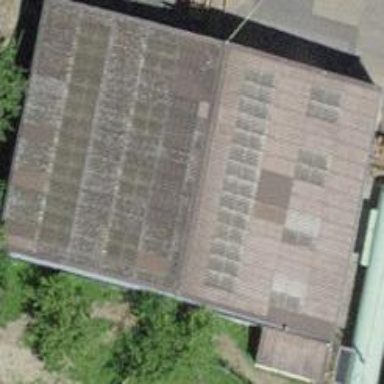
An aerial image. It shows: Warehouse building.